Question: What is the algorithm for finding a blob's centroid (center of mass)?

I found the above equation but I don't know how to translate it into VB 6.0. I looked online for a simple centroid algorithm in VB 6.0, but I did not find one that calculates the value of X and Y coordinates.
I tried to do the above algo in VB6.0. However, it always gives '1' as the center.:
'''
Private Sub FindCentroid(bmp As PictureBox)
Dim area As Double
Dim x As Integer, y As Integer
Dim Xc, Yc, Xs, Ys As Integer
area = 0
For y = 0 To bmp.ScaleHeight - 1
For x = 0 To bmp.ScaleWidth - 1
If bmp.Point(x, y) = vbWhite Then area = area + 1
Next x: Next y
Xs = 0
For y = 0 To bmp.ScaleHeight - 1
For x = 0 To bmp.ScaleWidth - 1
If bmp.Point(x, y) = vbWhite Then Xs = Xs + 1
Next x
Next y
Ys = 0
For y = 0 To bmp.ScaleWidth - 1
For x = 0 To bmp.ScaleHeight - 1
If bmp.Point(y, x) = vbWhite Then Ys = Ys + 1
Next x
Next y
Xc = Xs / area
Yc = Xs / area
End Sub
'''
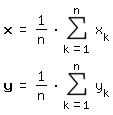
Answer: If you look at your code you repeat yourself three times. First for area, second for Xs, and third for Ys. Secondly your code does not match the equation you provided.
Try something like this:
'''
For y = 0 To bmp.ScaleHeight - 1
For x = 0 To bmp.ScaleWidth - 1
If bmp.Point(x, y) = vbWhite
Then
Xs = Xs + x
Ys = Ys + y
area = area + 1
endIF
Next x
Next y
'''
I don't know VB syntax so you'll have to adjust that a bit.
UPDATE
To complete the algorithm normalize by area:
'''
Ys = Ys / area
Xs = Xs / area
'''